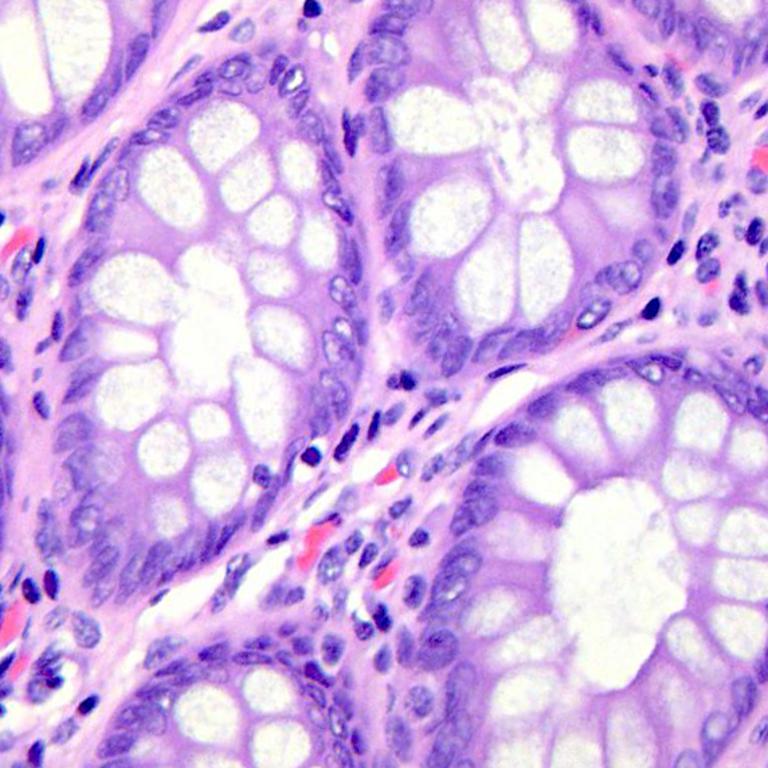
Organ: colon
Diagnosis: benign